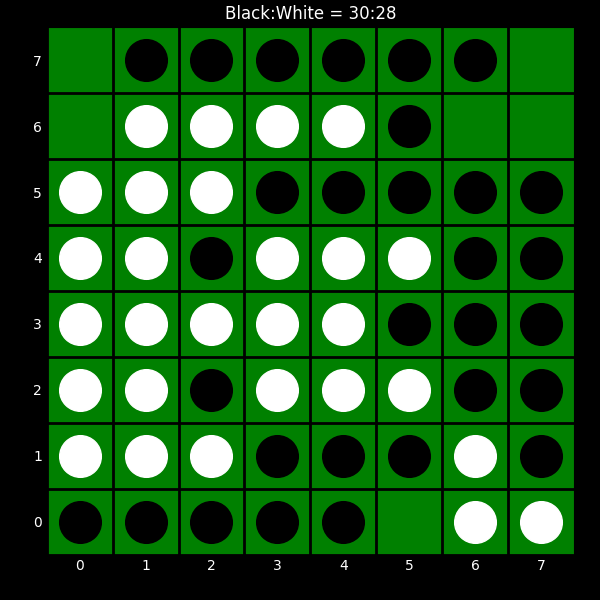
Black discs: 30
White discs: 28